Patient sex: M
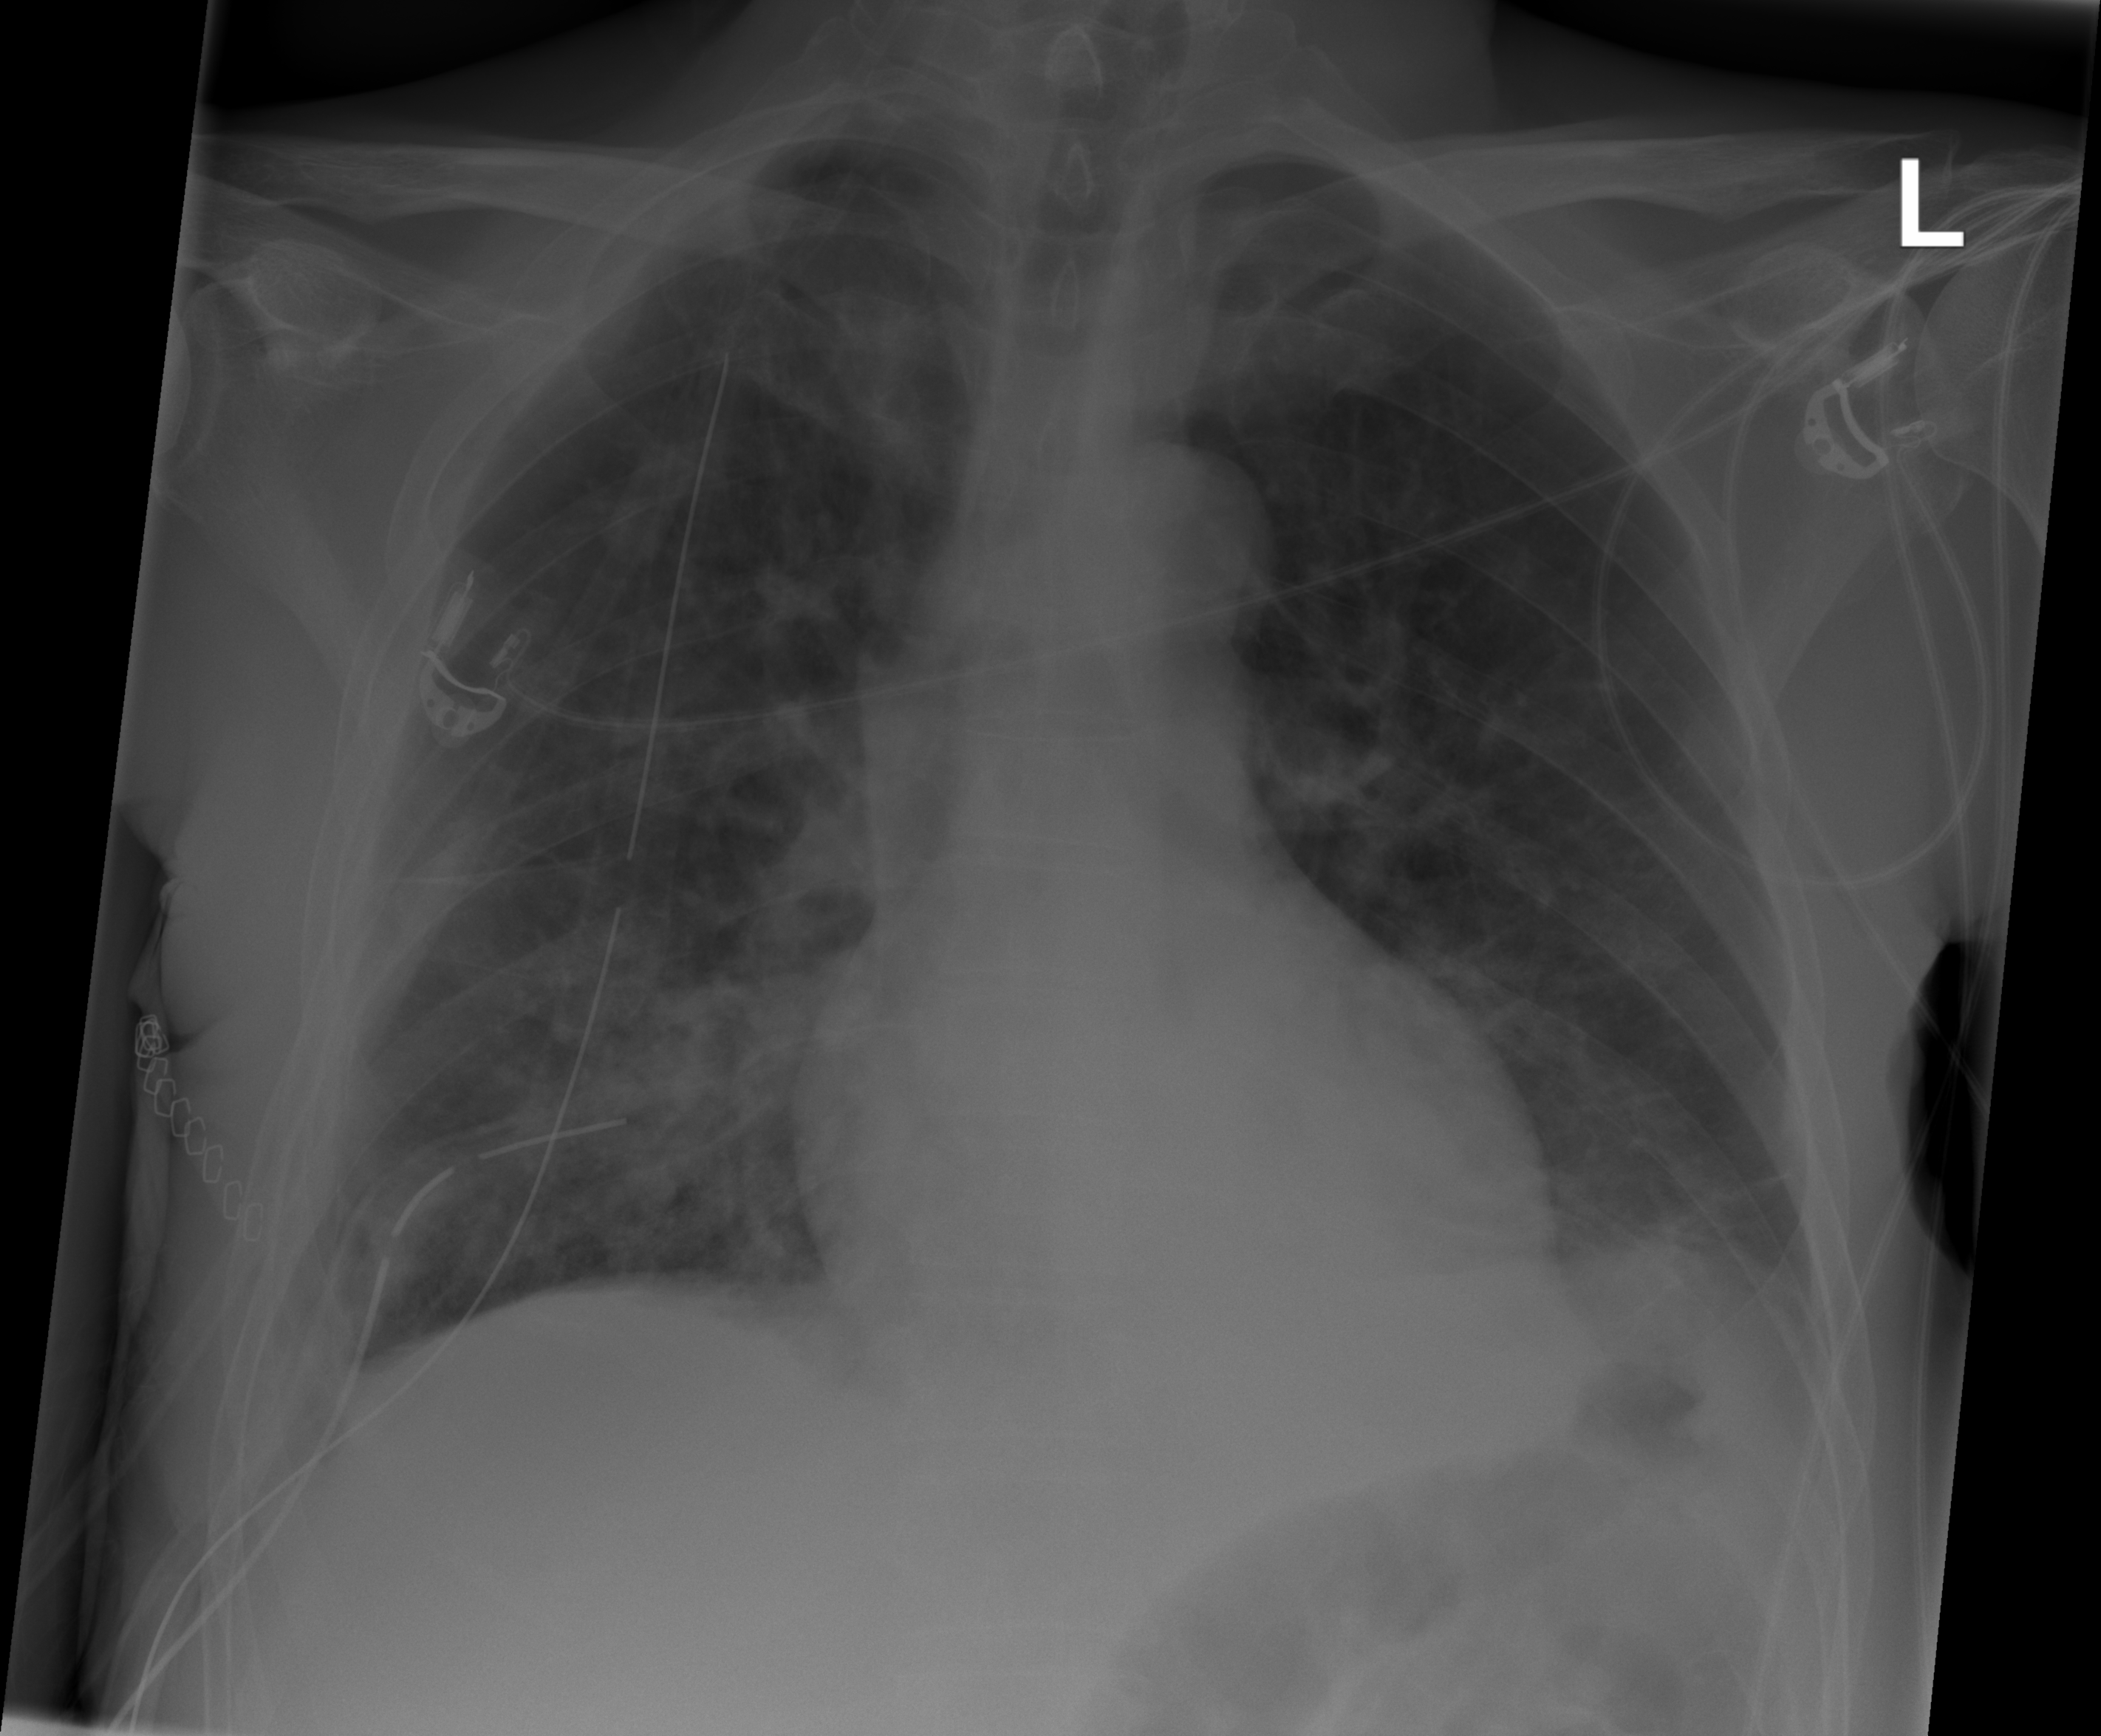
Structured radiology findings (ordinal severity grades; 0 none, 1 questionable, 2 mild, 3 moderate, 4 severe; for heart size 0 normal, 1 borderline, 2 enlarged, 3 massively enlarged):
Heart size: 0
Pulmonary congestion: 2
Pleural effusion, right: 1
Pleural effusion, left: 0
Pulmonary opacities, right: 2
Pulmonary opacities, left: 1
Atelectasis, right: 2
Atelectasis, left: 2